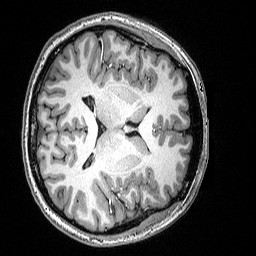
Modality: T1w
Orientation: axial
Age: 30
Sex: female
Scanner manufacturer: siemens
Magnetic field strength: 3 T
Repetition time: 2.53 s
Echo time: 0.0033 s